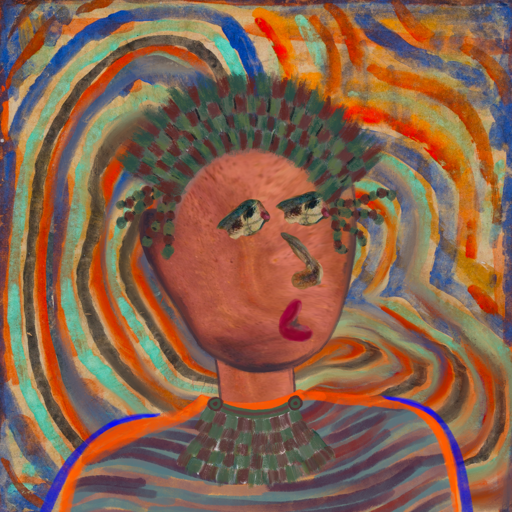
Background: Sisters, Head And Neck Side: Mother_And_Son_Mother, Face Side: Pipe, Bust: Experience, Hair Side: Blank, Head Accessory: After_Raid_Crown, Second Necklace: After_Raid, Necklace: Blank, Baby: Blank